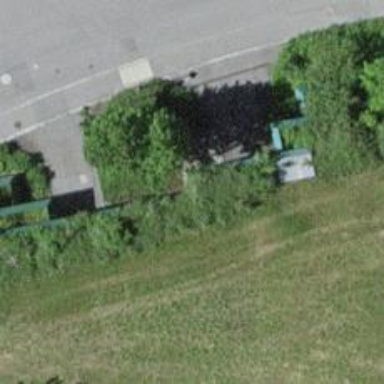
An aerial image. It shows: Retaining wall.